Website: walmart
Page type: cart
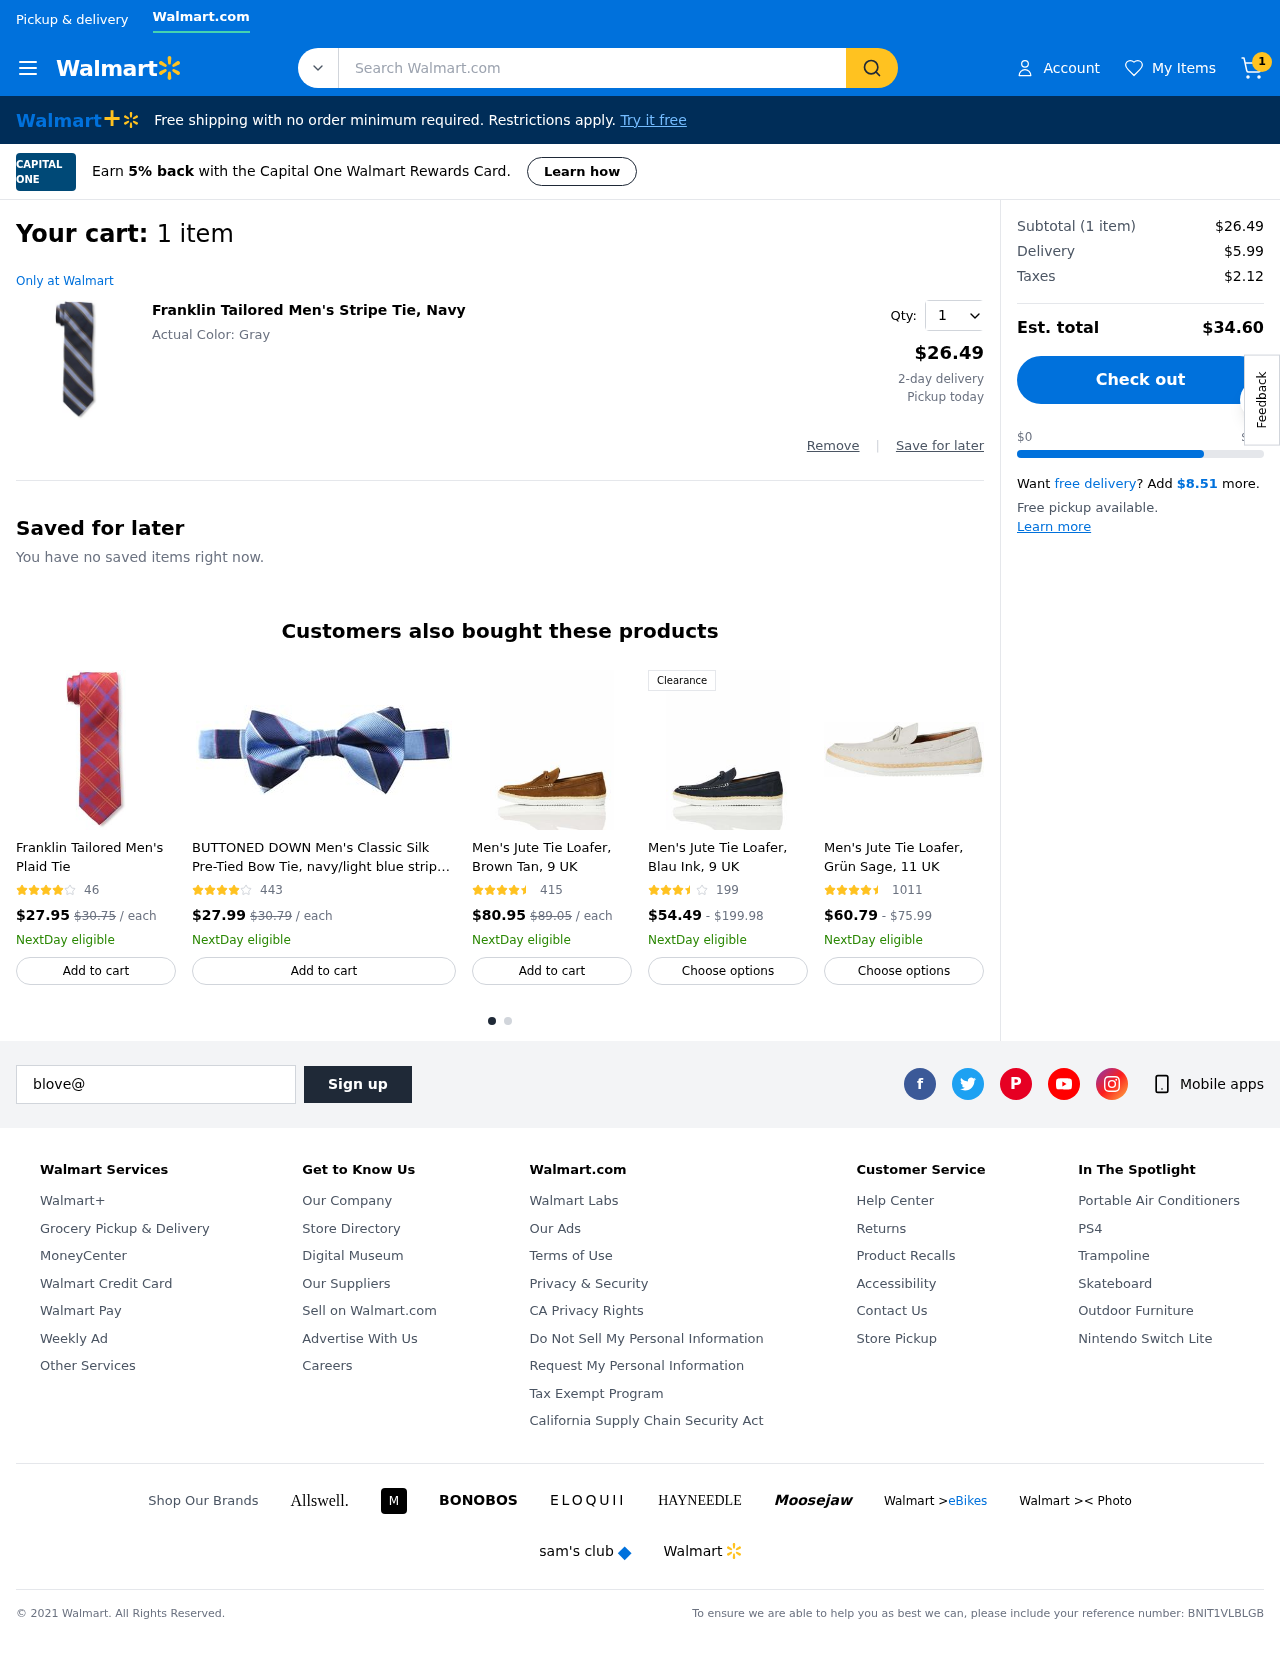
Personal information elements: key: PII_EMAIL
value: blove@yahoo.com
Product elements: key: PRODUCT1_NAME
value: Franklin Tailored Men's Stripe Tie, Navy
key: PRODUCT1_PRICE
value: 26.49
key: PRODUCT1_QUANTITY
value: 1
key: PRODUCT2_NAME
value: Franklin Tailored Men's Plaid Tie
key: PRODUCT2_NUM_RATINGS
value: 46
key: PRODUCT2_PRICE
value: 27.95
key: PRODUCT3_NAME
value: BUTTONED DOWN Men's Classic Silk Pre-Tied Bow Tie, navy/light blue stripe, One Size
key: PRODUCT3_NUM_RATINGS
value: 443
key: PRODUCT3_PRICE
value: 27.99
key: PRODUCT4_NAME
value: Men's Jute Tie Loafer, Brown Tan, 9 UK
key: PRODUCT4_NUM_RATINGS
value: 415
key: PRODUCT4_PRICE
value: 80.95
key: PRODUCT5_NAME
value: Men's Jute Tie Loafer, Blau Ink, 9 UK
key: PRODUCT5_NUM_RATINGS
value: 199
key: PRODUCT5_PRICE
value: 54.49
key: PRODUCT6_NAME
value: Men's Jute Tie Loafer, Grün Sage, 11 UK
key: PRODUCT6_NUM_RATINGS
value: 1011
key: PRODUCT6_PRICE
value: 60.79
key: PRODUCT2_ORIGINAL_PRICE
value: $30.75
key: PRODUCT3_ORIGINAL_PRICE
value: $30.79
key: PRODUCT4_ORIGINAL_PRICE
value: $89.05
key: PRODUCT5_PRICE_MAX
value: $199.98
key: PRODUCT6_PRICE_MAX
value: $75.99
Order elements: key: ORDER_NUM_ITEMS
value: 1
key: ORDER_NUM_ITEMS
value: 1 item
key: ORDER_SUBTOTAL
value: $26.49
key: ORDER_SHIPPING_COST
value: $5.99
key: ORDER_TAX
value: $2.12
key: ORDER_TOTAL
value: $34.60
Search elements: key: HEADER_SEARCH
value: Search Walmart.com